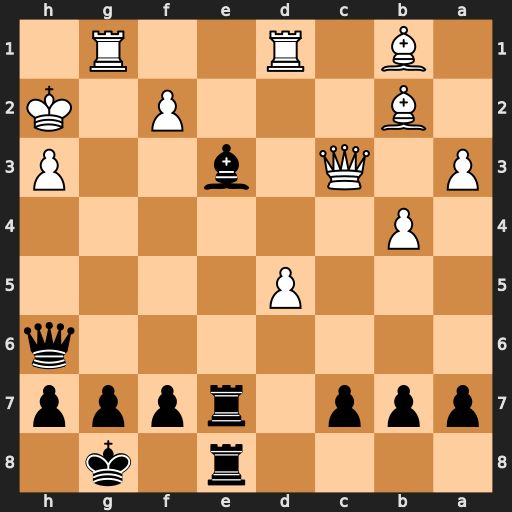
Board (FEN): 4r1k1/ppp1rppp/7q/3P4/1P6/P1Q1b2P/1B3P1K/1B1R2R1
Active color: b
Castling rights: -
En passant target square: -
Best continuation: Qf4+ Kh1 Qf3+ Rg2 Qxd1+ Kh2 Bf4+